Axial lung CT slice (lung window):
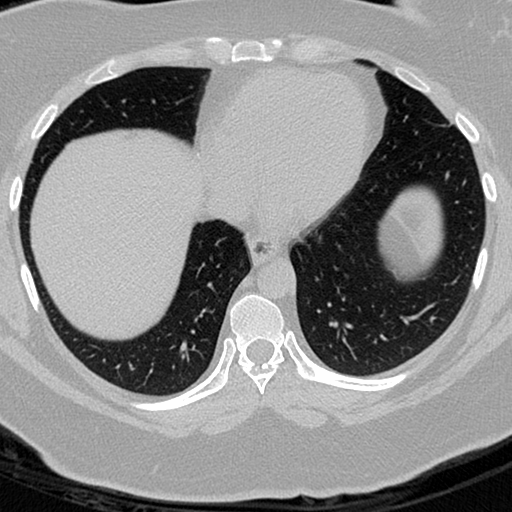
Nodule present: no